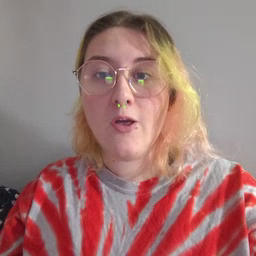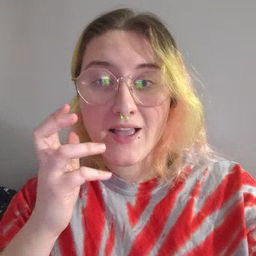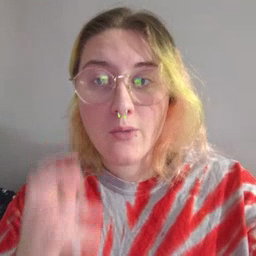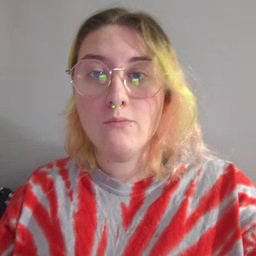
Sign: radio